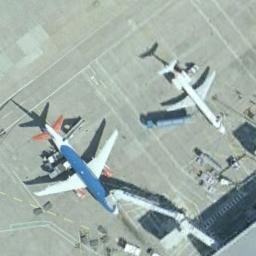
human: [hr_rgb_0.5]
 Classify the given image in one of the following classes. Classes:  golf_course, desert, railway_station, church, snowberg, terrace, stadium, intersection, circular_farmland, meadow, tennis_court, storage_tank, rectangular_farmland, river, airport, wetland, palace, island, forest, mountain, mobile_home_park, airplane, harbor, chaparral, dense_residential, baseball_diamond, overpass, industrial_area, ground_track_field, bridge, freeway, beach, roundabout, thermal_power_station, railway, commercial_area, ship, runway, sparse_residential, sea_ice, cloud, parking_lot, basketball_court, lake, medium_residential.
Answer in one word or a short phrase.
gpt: airplane